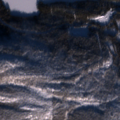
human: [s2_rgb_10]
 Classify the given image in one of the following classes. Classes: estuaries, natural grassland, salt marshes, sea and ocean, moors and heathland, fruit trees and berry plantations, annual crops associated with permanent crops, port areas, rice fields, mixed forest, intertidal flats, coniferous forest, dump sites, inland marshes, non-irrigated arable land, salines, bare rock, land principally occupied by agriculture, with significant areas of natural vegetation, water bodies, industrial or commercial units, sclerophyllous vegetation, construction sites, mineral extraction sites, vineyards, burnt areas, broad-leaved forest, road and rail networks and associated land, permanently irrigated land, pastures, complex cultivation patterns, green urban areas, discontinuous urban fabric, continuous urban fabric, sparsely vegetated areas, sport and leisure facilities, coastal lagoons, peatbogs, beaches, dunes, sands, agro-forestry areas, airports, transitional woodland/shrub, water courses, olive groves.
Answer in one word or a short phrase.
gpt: mixed forest, water bodies